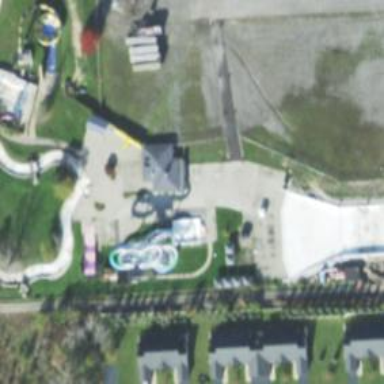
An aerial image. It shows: Water slide attraction.